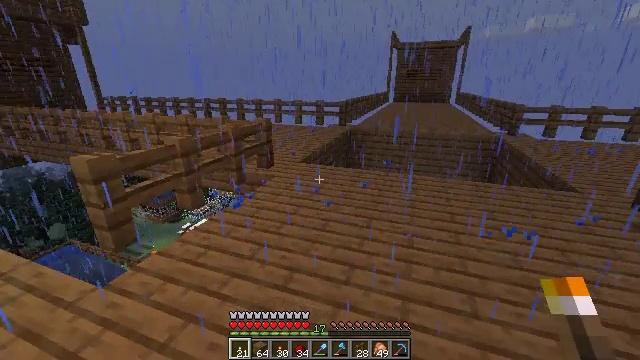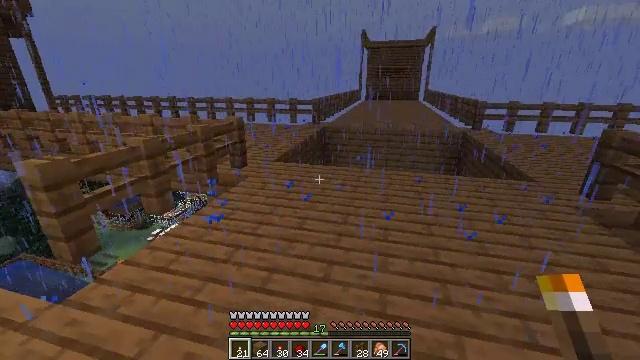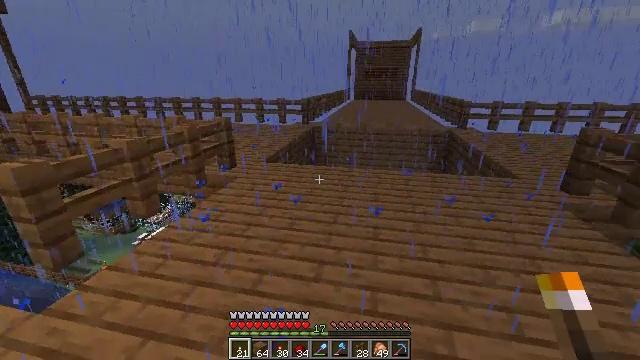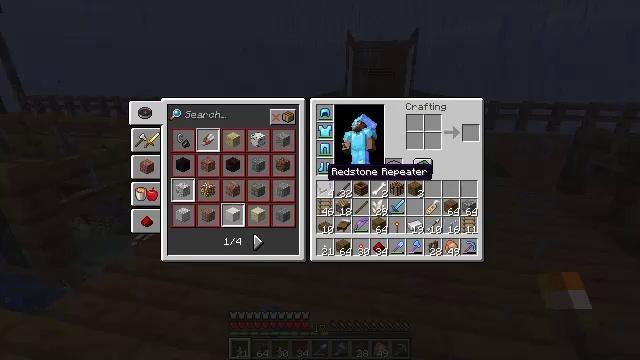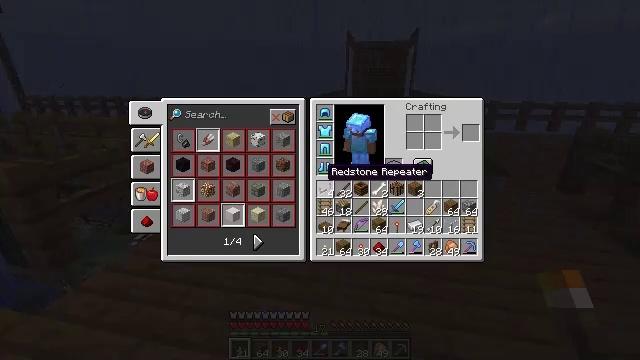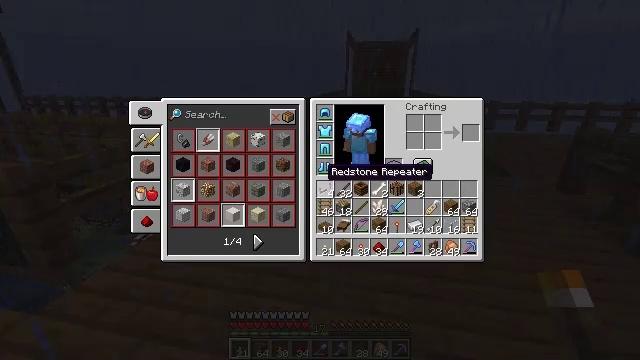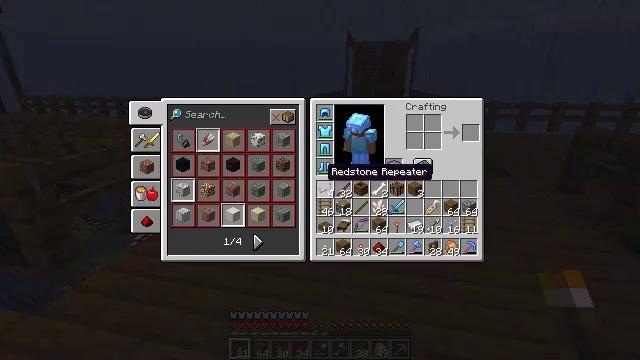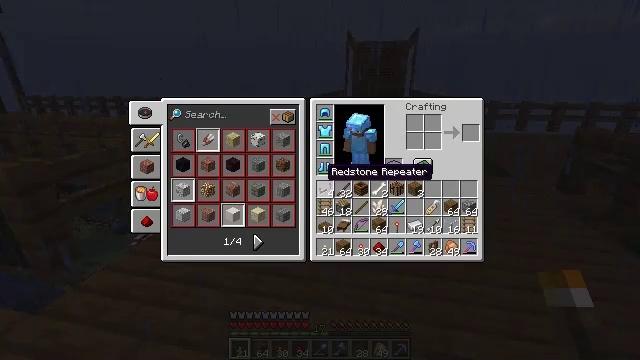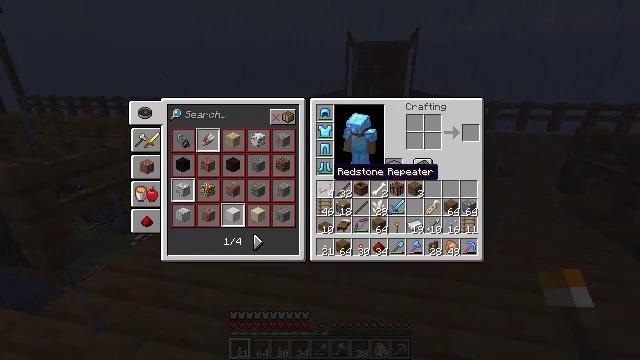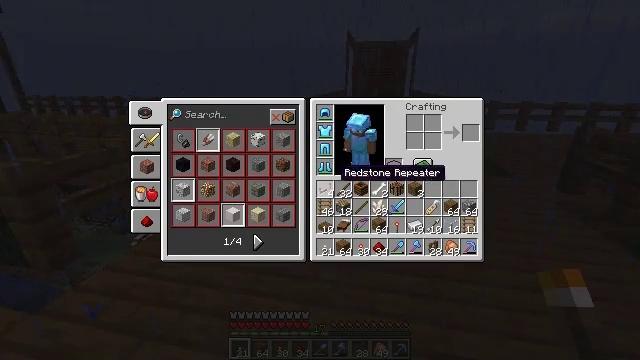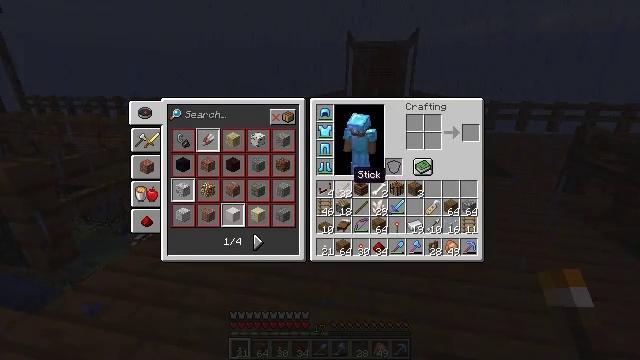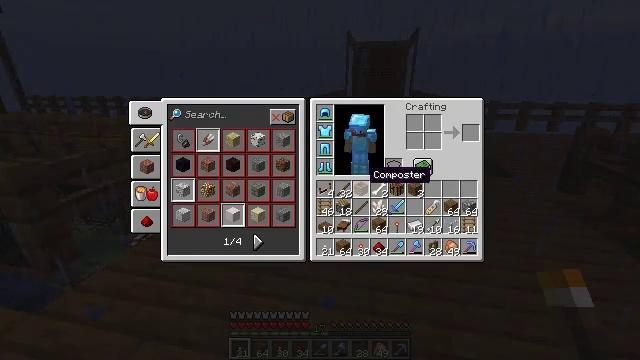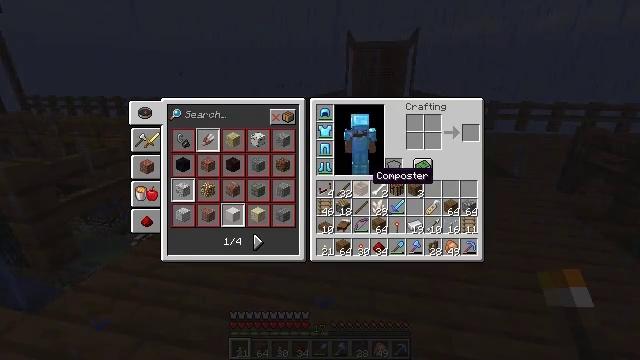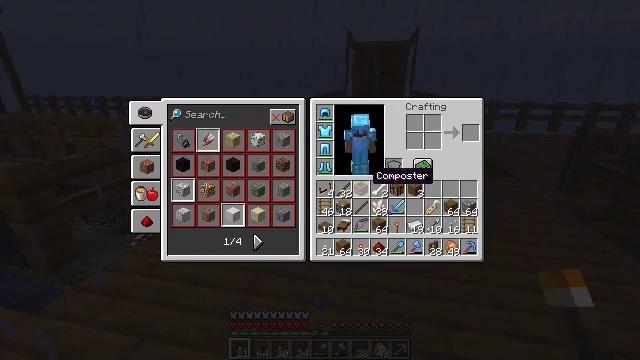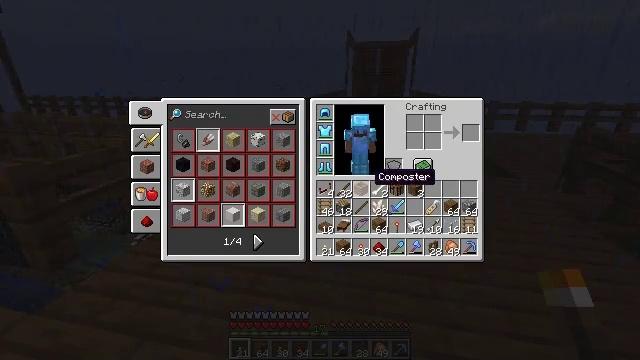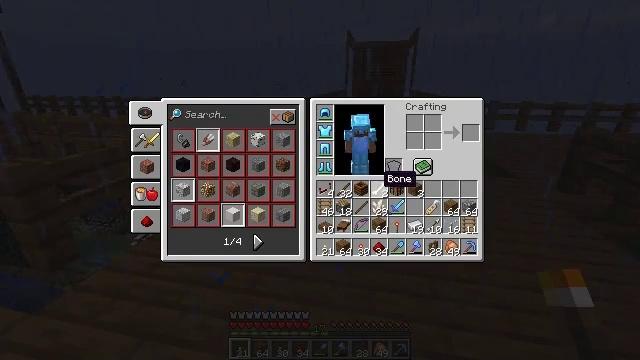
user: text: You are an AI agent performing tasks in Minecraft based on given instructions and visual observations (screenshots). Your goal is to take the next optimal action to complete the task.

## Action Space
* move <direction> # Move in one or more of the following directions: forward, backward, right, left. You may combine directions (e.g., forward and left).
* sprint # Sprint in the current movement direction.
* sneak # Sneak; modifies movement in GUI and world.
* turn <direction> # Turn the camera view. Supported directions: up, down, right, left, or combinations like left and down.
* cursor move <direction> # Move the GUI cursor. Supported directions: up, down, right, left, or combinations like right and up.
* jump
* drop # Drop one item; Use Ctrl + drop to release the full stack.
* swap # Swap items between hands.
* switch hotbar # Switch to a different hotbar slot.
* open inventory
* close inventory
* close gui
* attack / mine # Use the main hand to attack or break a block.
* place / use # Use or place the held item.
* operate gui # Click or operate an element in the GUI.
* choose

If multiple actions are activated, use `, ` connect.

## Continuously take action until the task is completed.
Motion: motion action
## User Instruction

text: Make a spruce pressure plate at the crafting table.
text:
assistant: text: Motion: turn right
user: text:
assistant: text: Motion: turn right
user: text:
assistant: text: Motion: open inventory
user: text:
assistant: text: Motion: open inventory
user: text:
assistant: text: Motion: open inventory
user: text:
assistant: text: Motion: no_op
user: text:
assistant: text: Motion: no_op
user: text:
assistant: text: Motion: no_op
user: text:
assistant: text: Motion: cursor move right
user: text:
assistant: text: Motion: cursor move right
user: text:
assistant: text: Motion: cursor move right
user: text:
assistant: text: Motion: no_op
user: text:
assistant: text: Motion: no_op
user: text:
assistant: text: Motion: no_op
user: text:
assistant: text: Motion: cursor move right
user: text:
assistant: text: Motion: cursor move right
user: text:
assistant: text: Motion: cursor move right
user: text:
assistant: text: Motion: cursor move right
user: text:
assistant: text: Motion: cursor move right
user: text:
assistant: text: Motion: cursor move right
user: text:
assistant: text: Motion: no_op
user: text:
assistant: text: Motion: no_op
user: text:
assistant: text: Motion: no_op
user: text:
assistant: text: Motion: no_op
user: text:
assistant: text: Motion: no_op
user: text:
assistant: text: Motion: cursor move right and down
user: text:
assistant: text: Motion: cursor move right and down
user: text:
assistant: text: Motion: cursor move right and down
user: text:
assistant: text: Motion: cursor move right
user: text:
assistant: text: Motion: cursor move right